Question: i am designing Daily Attendance System. I have designed a page where Employer can put date range FROM--TO to find attendance of some worker for particular date range now i have been told to put NAME field too like an employer can search by date range but even for particular worker in particular date range. Now i am confused about design that where ti is best to put Name Drop DOwn List, which position on page sounds great for it which will make it better looking.
Interface:

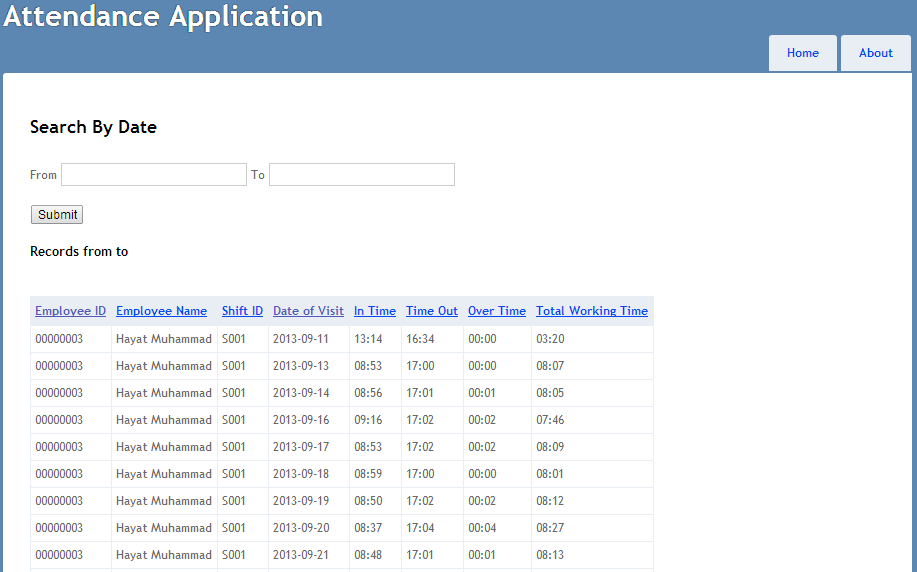
Answer: You can try this.
'''
<table>
<tr>
<td colspan="4">
Search By
</td>
</tr>
<tr>
<td>
Student Name :
</td>
<td colspan="3">
<asp:DropDownList ID="ddlStudentName" Width="320px" runat="server">
</asp:DropDownList>
</td>
</tr>
<tr>
<td>
From Date :
</td>
<td>
<asp:TextBox ID="txtFromDate" runat="server" CssClass="datepicker" onkeypress="return false;"
Width="120px"></asp:TextBox>
</td>
<td style="width: 70px;">
To Date :
</td>
<td>
<asp:TextBox ID="txtToDate" runat="server" CssClass="datepicker" onkeypress="return false;"
Width="120px"></asp:TextBox>
</td>
</tr>
<tr>
<td>
&nbsp;</td>
<td>
<asp:Button ID="btnSubmit" runat="server" Text="Submit" />
</td>
<td style="width: 70px;">
&nbsp;</td>
<td>
&nbsp;</td>
</tr>
</table>
'''